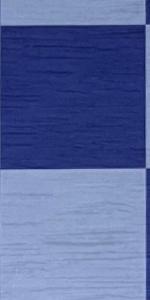
Label: Empty